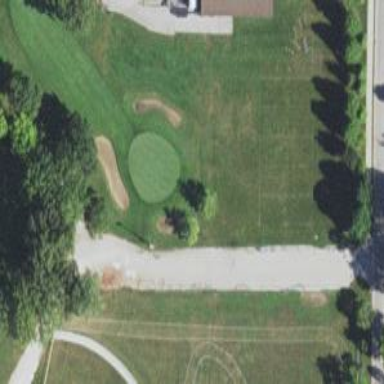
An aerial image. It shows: View of golf hole.